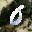
Label: 0